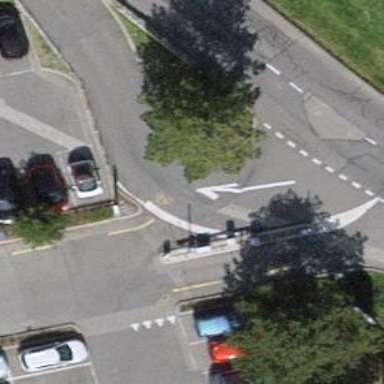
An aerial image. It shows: Lift gate barrier.